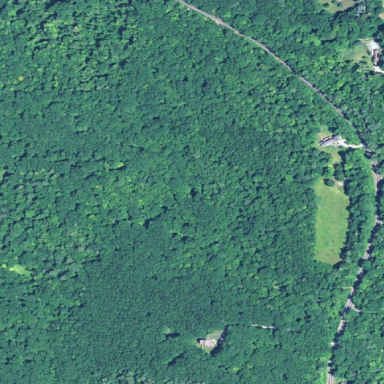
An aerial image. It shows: Existing Preserved Open Space in woodland area.